Field crop: tomato
Growth stage: 1
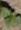
Species: solanum